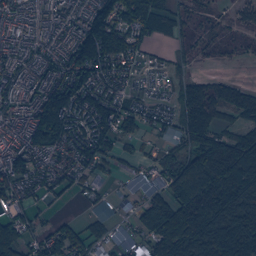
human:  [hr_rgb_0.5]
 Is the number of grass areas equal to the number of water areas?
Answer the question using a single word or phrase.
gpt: no

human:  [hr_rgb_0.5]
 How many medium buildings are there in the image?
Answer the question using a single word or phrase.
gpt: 24

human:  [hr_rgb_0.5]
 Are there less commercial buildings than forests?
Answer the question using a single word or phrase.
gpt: yes

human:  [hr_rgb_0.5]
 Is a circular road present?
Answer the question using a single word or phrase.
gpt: no

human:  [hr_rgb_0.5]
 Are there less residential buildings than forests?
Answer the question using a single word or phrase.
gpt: no

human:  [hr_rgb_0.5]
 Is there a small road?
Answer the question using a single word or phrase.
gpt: yes

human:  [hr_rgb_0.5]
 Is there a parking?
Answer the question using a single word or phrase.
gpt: yes

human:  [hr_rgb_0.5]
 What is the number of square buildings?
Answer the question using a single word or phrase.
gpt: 1

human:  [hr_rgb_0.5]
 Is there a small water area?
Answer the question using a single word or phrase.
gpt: yes

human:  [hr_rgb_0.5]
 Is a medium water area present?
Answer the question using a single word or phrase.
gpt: yes

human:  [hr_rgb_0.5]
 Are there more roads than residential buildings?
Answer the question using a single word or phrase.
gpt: no

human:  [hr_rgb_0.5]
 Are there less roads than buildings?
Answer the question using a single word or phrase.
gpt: yes

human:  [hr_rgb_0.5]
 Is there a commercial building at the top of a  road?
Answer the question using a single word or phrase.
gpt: yes

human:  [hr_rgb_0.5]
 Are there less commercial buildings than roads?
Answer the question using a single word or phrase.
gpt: yes

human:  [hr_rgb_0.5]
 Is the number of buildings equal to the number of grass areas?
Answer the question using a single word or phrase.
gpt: no

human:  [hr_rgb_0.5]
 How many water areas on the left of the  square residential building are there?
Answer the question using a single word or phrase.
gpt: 13

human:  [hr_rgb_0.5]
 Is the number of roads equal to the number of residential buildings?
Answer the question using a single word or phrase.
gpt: no

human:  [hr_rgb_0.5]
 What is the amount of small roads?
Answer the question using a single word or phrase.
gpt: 812

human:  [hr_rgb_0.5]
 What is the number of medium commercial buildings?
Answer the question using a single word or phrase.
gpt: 3

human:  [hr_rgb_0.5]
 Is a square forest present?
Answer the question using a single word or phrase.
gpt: yes

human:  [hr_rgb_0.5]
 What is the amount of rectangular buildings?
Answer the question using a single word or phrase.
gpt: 2922

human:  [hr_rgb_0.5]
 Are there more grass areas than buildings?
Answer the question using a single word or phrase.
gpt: no

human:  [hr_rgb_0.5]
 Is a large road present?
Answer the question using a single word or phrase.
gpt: no

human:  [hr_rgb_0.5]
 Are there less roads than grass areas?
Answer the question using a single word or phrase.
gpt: no

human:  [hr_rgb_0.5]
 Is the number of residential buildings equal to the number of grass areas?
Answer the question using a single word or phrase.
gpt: no

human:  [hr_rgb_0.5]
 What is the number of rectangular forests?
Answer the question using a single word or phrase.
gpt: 28

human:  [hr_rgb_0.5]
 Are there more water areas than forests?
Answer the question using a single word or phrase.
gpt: no

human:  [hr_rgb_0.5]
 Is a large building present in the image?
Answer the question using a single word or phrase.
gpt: yes

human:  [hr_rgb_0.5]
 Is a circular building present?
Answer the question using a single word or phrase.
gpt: yes

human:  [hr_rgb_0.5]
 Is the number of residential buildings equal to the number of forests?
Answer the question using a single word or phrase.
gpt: no

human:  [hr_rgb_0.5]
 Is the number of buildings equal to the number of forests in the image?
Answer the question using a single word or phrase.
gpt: no

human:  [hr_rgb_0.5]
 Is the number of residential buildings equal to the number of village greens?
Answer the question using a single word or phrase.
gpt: no

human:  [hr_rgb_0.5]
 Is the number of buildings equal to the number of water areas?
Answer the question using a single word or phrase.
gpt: no

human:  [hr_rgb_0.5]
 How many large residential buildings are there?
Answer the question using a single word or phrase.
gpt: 4

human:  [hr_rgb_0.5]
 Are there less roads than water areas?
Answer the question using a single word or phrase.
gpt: no

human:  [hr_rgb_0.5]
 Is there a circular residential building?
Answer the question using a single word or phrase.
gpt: yes